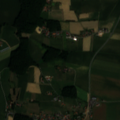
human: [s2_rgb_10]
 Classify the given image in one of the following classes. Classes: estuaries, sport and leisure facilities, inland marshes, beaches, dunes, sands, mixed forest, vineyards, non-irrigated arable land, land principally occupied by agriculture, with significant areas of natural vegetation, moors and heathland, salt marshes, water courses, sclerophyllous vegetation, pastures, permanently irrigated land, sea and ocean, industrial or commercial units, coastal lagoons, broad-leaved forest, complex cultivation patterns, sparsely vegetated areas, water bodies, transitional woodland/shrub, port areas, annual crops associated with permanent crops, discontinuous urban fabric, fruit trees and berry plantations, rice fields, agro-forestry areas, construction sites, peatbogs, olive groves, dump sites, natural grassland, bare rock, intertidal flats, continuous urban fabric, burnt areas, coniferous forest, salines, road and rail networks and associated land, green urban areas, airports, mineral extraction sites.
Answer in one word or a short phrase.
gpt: non-irrigated arable land, complex cultivation patterns, land principally occupied by agriculture, with significant areas of natural vegetation, broad-leaved forest